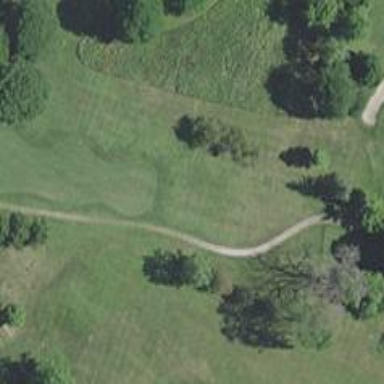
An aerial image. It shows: Service road with grade1 track surface. It resembles golf cart path.